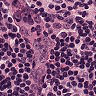
Metastatic tissue present: no